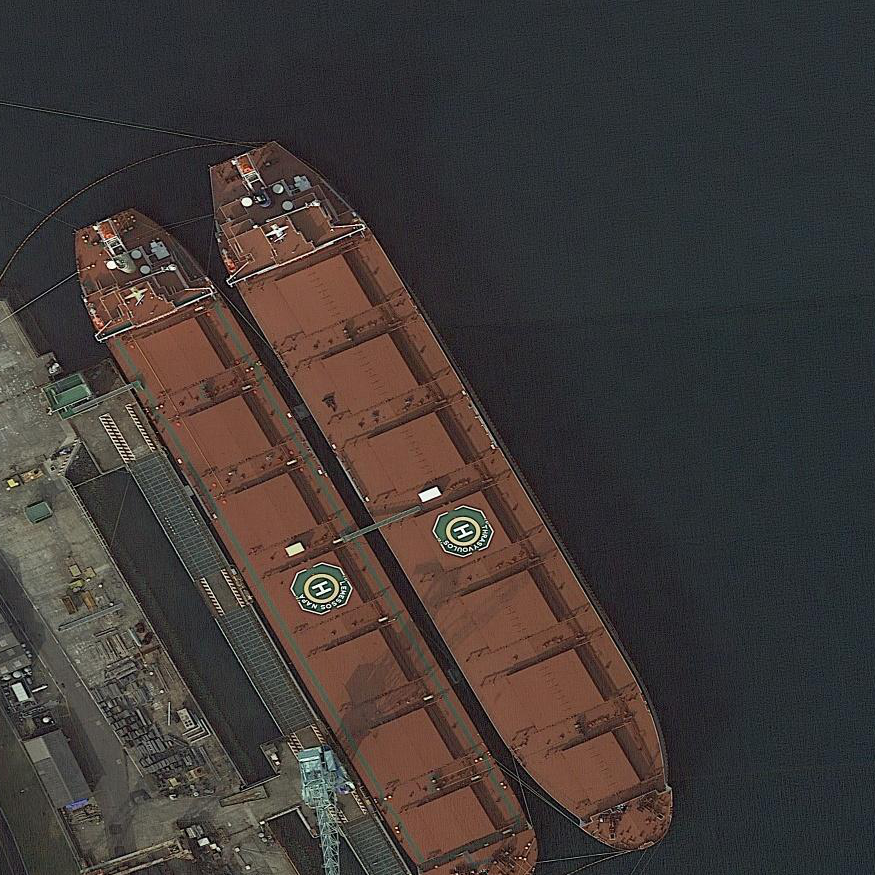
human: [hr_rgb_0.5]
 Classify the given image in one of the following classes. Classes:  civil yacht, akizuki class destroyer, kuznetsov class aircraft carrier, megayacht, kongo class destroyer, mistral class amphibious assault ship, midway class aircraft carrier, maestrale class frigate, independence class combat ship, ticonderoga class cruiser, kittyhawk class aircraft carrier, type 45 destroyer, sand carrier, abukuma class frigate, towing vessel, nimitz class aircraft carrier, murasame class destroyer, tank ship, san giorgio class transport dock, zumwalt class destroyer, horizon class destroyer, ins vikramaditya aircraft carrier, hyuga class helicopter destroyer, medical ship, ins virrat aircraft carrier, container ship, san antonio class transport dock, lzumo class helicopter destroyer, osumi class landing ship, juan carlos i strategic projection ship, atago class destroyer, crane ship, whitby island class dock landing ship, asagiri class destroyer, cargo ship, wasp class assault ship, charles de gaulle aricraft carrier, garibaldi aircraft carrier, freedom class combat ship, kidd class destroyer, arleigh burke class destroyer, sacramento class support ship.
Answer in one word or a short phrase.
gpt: Cargo ship